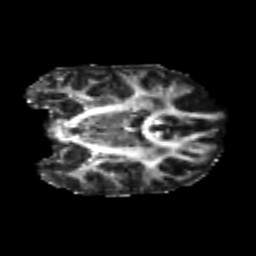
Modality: FA
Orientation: coronal
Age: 23
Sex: female
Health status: healthy
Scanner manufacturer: philips
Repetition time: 7.384 s
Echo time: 0.08599 s